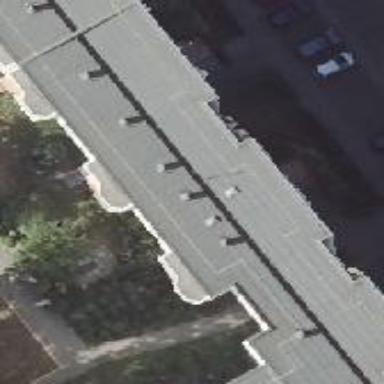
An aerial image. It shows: Flat roofed apartments with gray tar paper roofing.